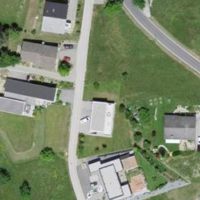
EUNIS habitat code: 54
Species observed at this site:
Lepidium draba